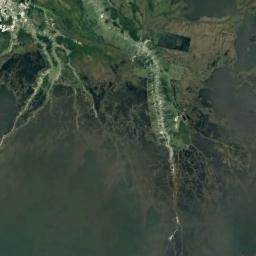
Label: wetland